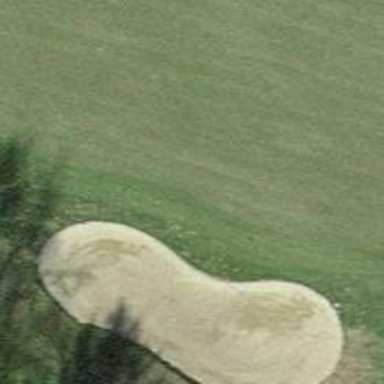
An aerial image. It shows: Sand bunker on golf course.